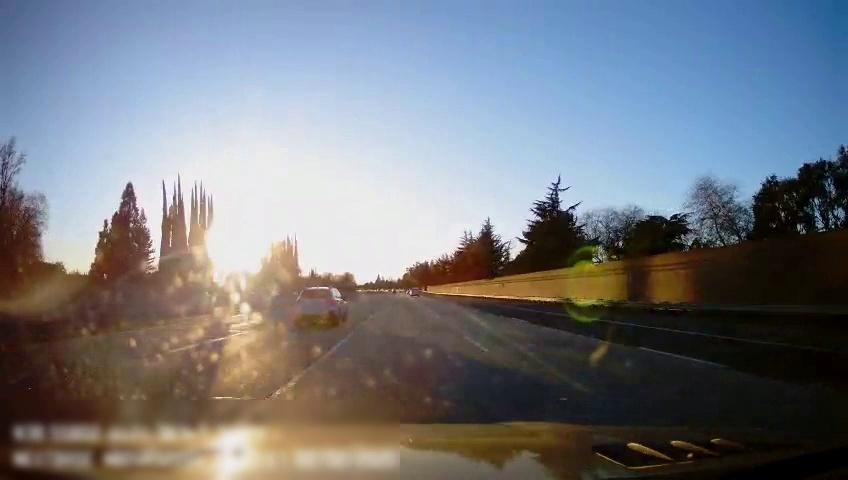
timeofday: Day
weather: Sunny
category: Drivable Space
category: Vehicles | Truck
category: Vehicles | SUV
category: Lanes | Alternate Lane
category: Lanes | Alternate Lane
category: Lanes | Current Lane
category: Lanes | Current Lane
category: Lanes | Alternate Lane
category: Lanes | Alternate Lane